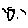
Label: sun